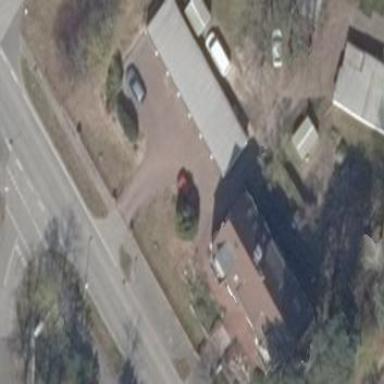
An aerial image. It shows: Group of garages.